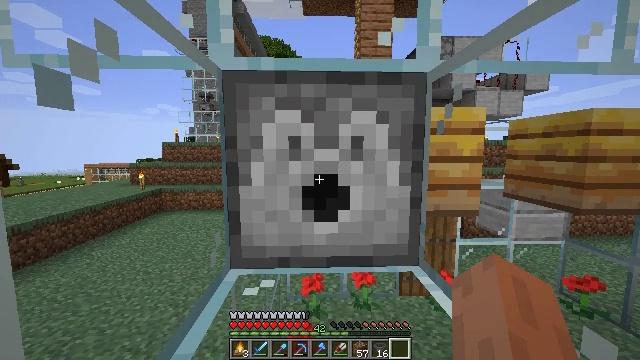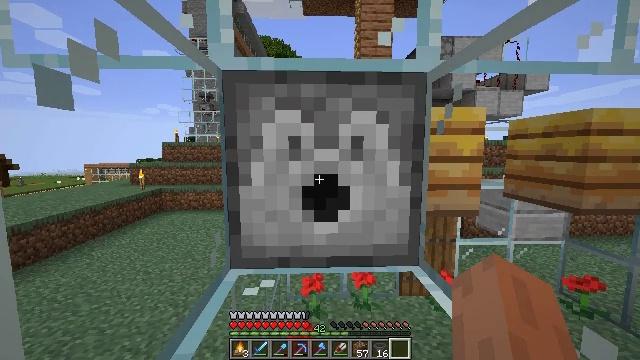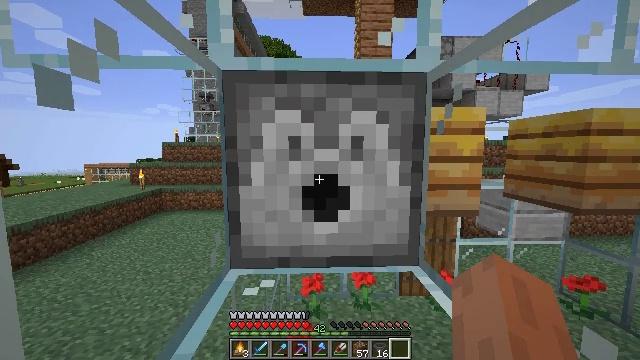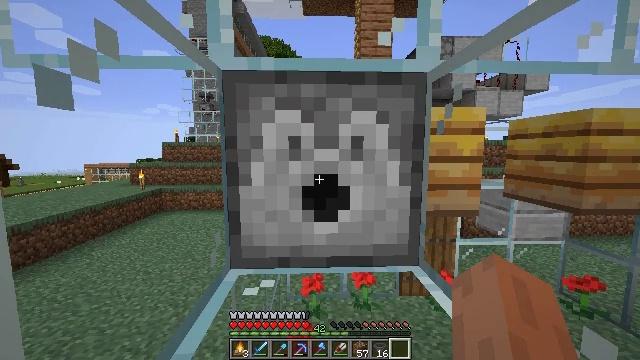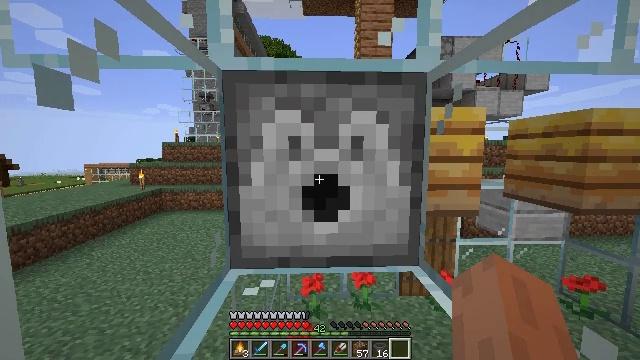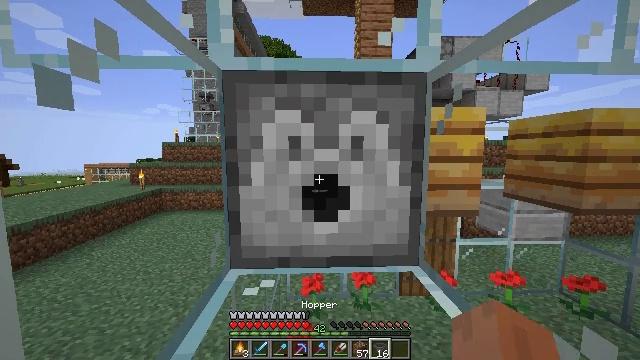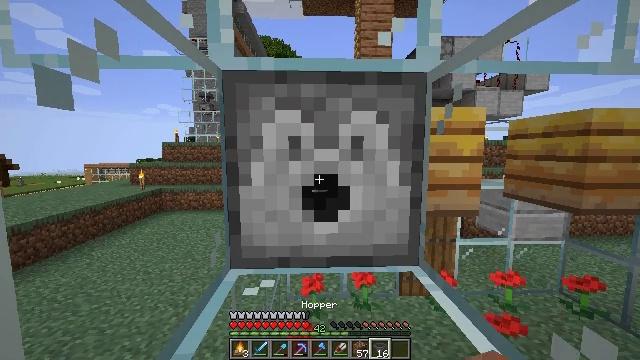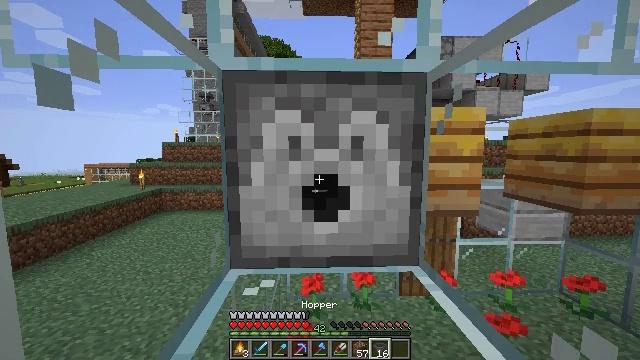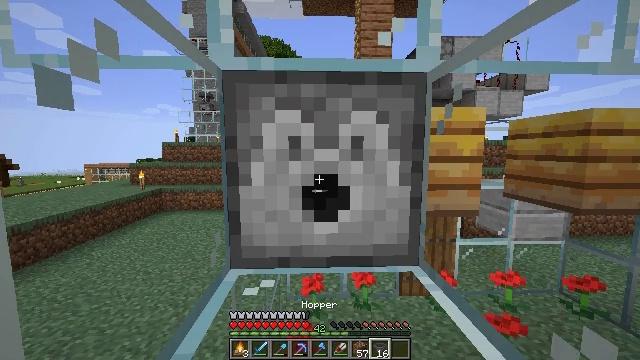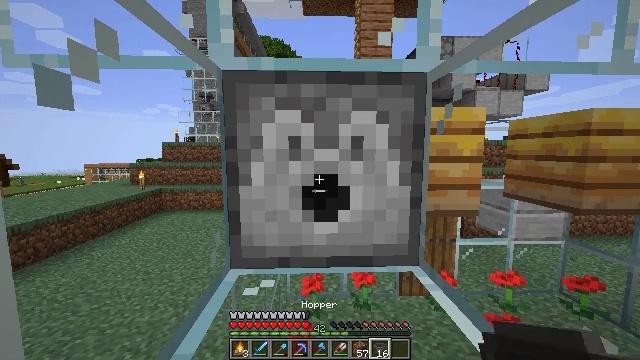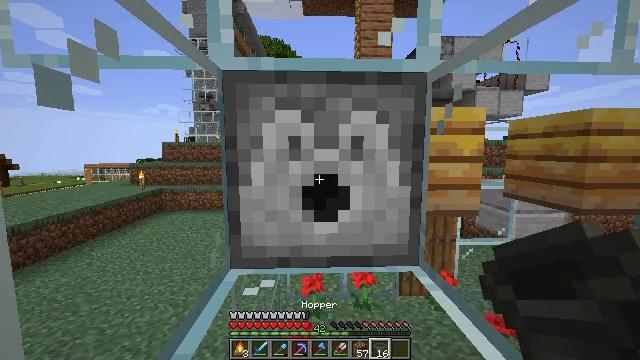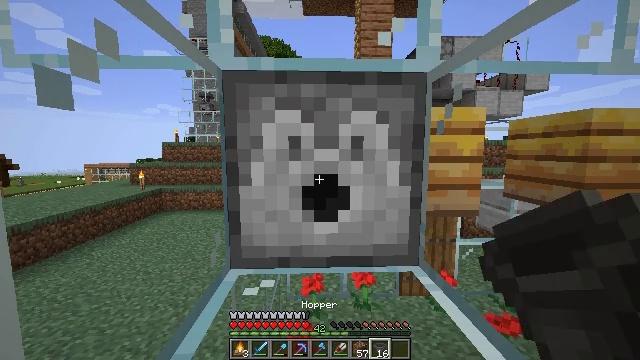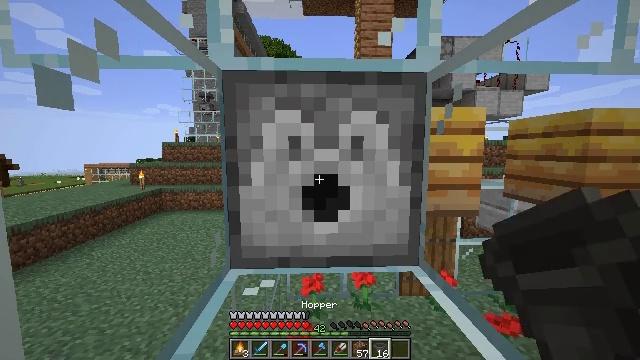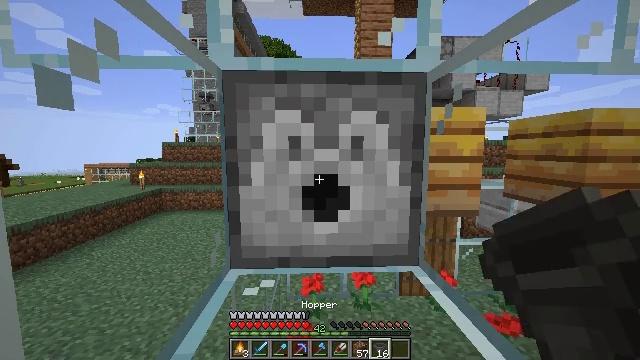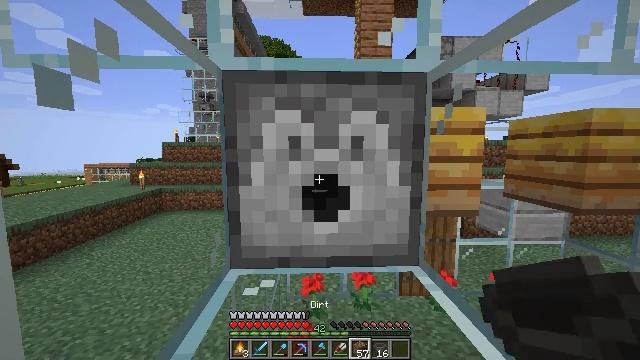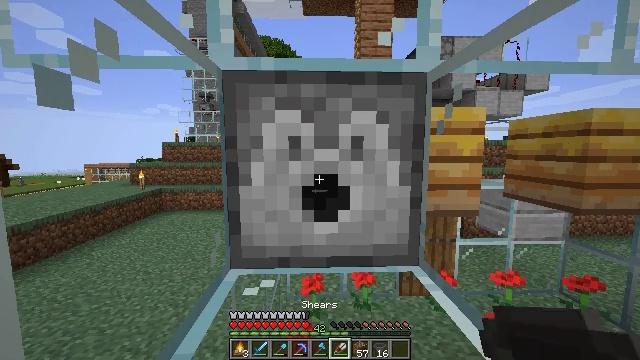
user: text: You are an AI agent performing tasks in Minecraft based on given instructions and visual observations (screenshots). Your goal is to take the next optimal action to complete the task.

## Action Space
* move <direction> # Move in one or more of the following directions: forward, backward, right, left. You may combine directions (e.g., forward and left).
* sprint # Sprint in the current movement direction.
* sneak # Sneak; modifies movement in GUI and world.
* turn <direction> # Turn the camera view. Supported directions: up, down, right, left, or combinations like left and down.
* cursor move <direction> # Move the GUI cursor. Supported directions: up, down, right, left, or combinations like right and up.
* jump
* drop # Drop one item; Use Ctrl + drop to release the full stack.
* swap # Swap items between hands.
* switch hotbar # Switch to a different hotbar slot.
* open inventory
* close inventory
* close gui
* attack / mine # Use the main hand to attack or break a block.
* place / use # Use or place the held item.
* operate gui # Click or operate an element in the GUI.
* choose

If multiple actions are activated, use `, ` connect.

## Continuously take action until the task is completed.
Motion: motion action
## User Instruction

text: Destroy the dispenser to move it.
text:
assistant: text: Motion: no_op
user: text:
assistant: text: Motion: no_op
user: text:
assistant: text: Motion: no_op
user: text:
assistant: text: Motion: no_op
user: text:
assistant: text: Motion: no_op
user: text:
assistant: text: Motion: no_op
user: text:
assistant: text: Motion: no_op
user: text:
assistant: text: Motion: no_op
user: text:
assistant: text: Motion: no_op
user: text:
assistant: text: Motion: no_op
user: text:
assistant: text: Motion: no_op
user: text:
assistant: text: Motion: no_op
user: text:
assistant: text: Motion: no_op
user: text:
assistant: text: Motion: no_op
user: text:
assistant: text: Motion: no_op
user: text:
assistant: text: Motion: no_op
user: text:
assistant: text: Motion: no_op
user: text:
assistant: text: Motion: no_op
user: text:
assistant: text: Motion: no_op
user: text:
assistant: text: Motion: no_op
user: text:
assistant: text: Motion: no_op
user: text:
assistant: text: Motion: no_op
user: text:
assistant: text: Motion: no_op
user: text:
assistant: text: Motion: no_op
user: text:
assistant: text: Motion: no_op
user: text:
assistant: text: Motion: no_op
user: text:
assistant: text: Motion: no_op
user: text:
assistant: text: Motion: no_op
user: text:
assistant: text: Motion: no_op
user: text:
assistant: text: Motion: no_op